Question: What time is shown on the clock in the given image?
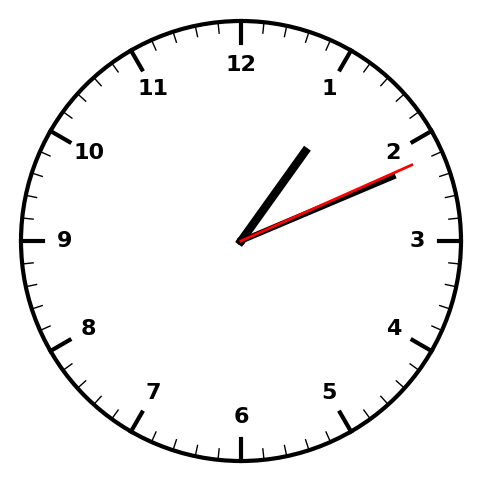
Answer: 01:11:11